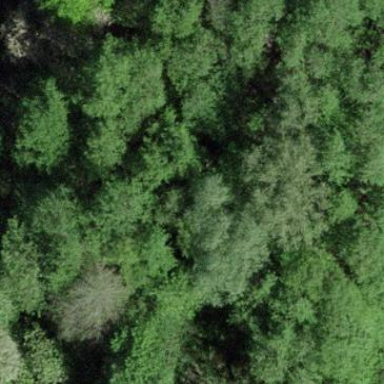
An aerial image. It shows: Forest area.